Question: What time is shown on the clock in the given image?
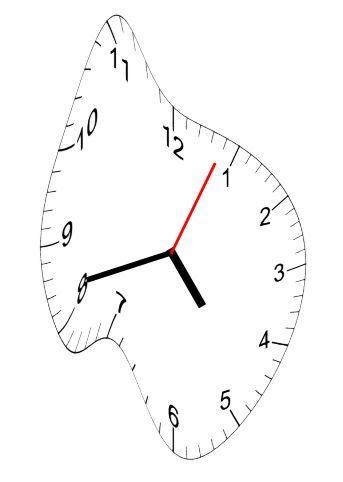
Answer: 04:42:04